Question: I'm trying to control the actual pixel size of the bubbles on BubbleChart with no success. The bubbles are always about 2 to 50 pixels no matter what I set the minRadius and maxRadius values to.
Here is the code:
'''
<mx:BubbleChart width="100%" height="200" dataProvider="{dataSet}">
<mx:series>
<mx:BubbleSeries radiusField="P"
showDataEffect="{eff}"
xField="A"
yField="B"
minRadius="0"
maxRadius="10">
</mx:BubbleSeries>
</mx:series>
</mx:BubbleChart>
'''

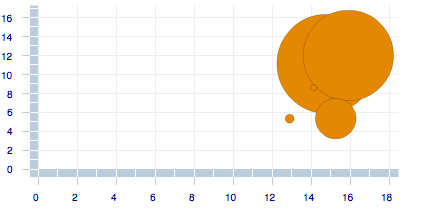
Answer: It seems I needed to set the minRadius and maxRadius on the BubbleChart not on the Series
'''
<mx:BubbleChart width="100%" height="200"
minRadius="10" maxRadius="20"
dataProvider="{dataSet}">
<mx:series>
<mx:BubbleSeries radiusField="P"
showDataEffect="{eff}"
xField="A"
yField="B">
</mx:BubbleSeries>
</mx:series>
</mx:BubbleChart>
'''